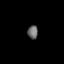
Tissue: lung
Cell type: Endothelial cells
Senescence score: 0.6992
Nuclear area (px): 135
Mean DAPI intensity: 104.896